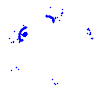
Particle: electron